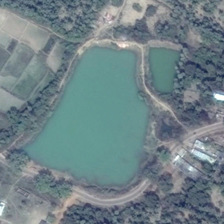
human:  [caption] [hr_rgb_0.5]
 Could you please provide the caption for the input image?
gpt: a dirt road on the dam stretches across this green pond and separates it into two which are surrounded by green trees .

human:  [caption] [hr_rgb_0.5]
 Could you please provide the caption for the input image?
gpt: there are two ploygon ponds among a farmland and forests together with buildings and unpaved roads .

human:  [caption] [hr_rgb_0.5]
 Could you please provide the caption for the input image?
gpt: there are two ploygon ponds among a farmland and forests together with buildings and unpaved roads .

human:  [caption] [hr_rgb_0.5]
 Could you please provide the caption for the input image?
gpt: two irregular ponds in different sizes are surrounded by many green trees .

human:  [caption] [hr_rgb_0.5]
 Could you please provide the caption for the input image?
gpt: there are two ploygon ponds among a farmland and forests together with buildings and unpaved roads .